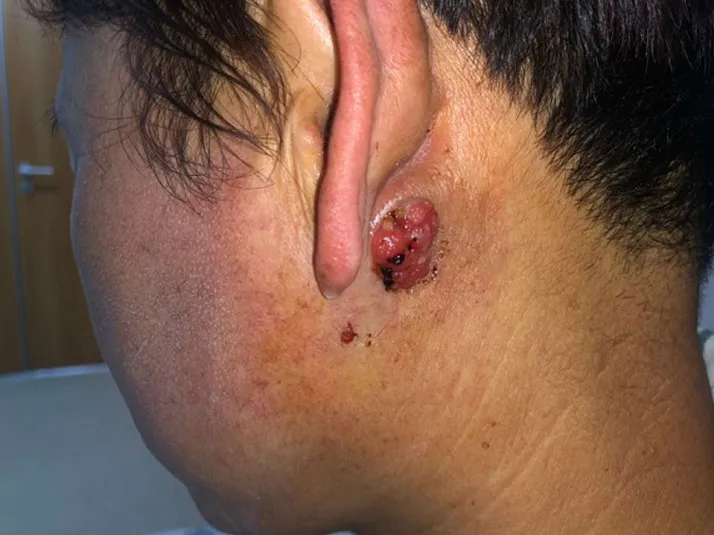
lateral view of the neck showing the left postauricular mass.
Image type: medical_photograph (skin_photograph)